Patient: sex M, age 73
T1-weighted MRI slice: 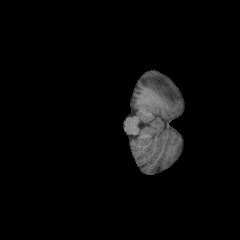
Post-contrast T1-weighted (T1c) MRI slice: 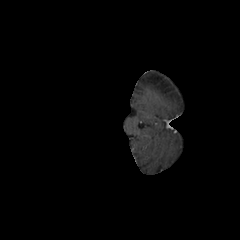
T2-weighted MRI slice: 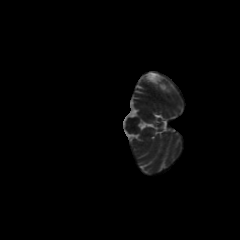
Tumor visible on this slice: no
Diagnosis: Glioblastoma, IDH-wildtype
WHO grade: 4